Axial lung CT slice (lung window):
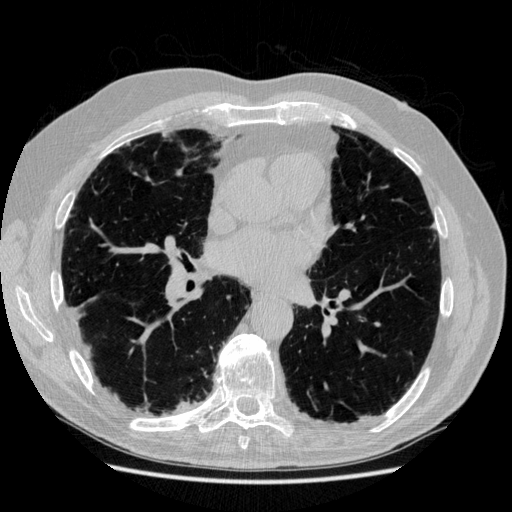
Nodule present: no